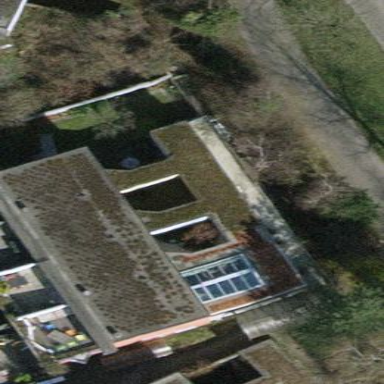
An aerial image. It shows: Terrace building.